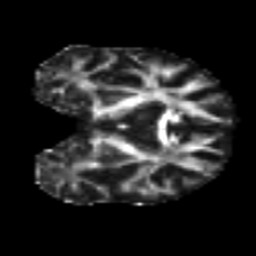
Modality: FA
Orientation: coronal
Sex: male
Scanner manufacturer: ge
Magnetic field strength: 3 T
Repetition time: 7 s
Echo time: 0.08 s